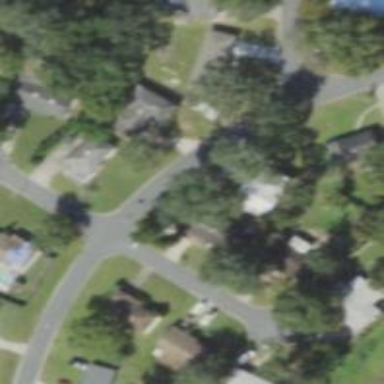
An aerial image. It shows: Residential road.